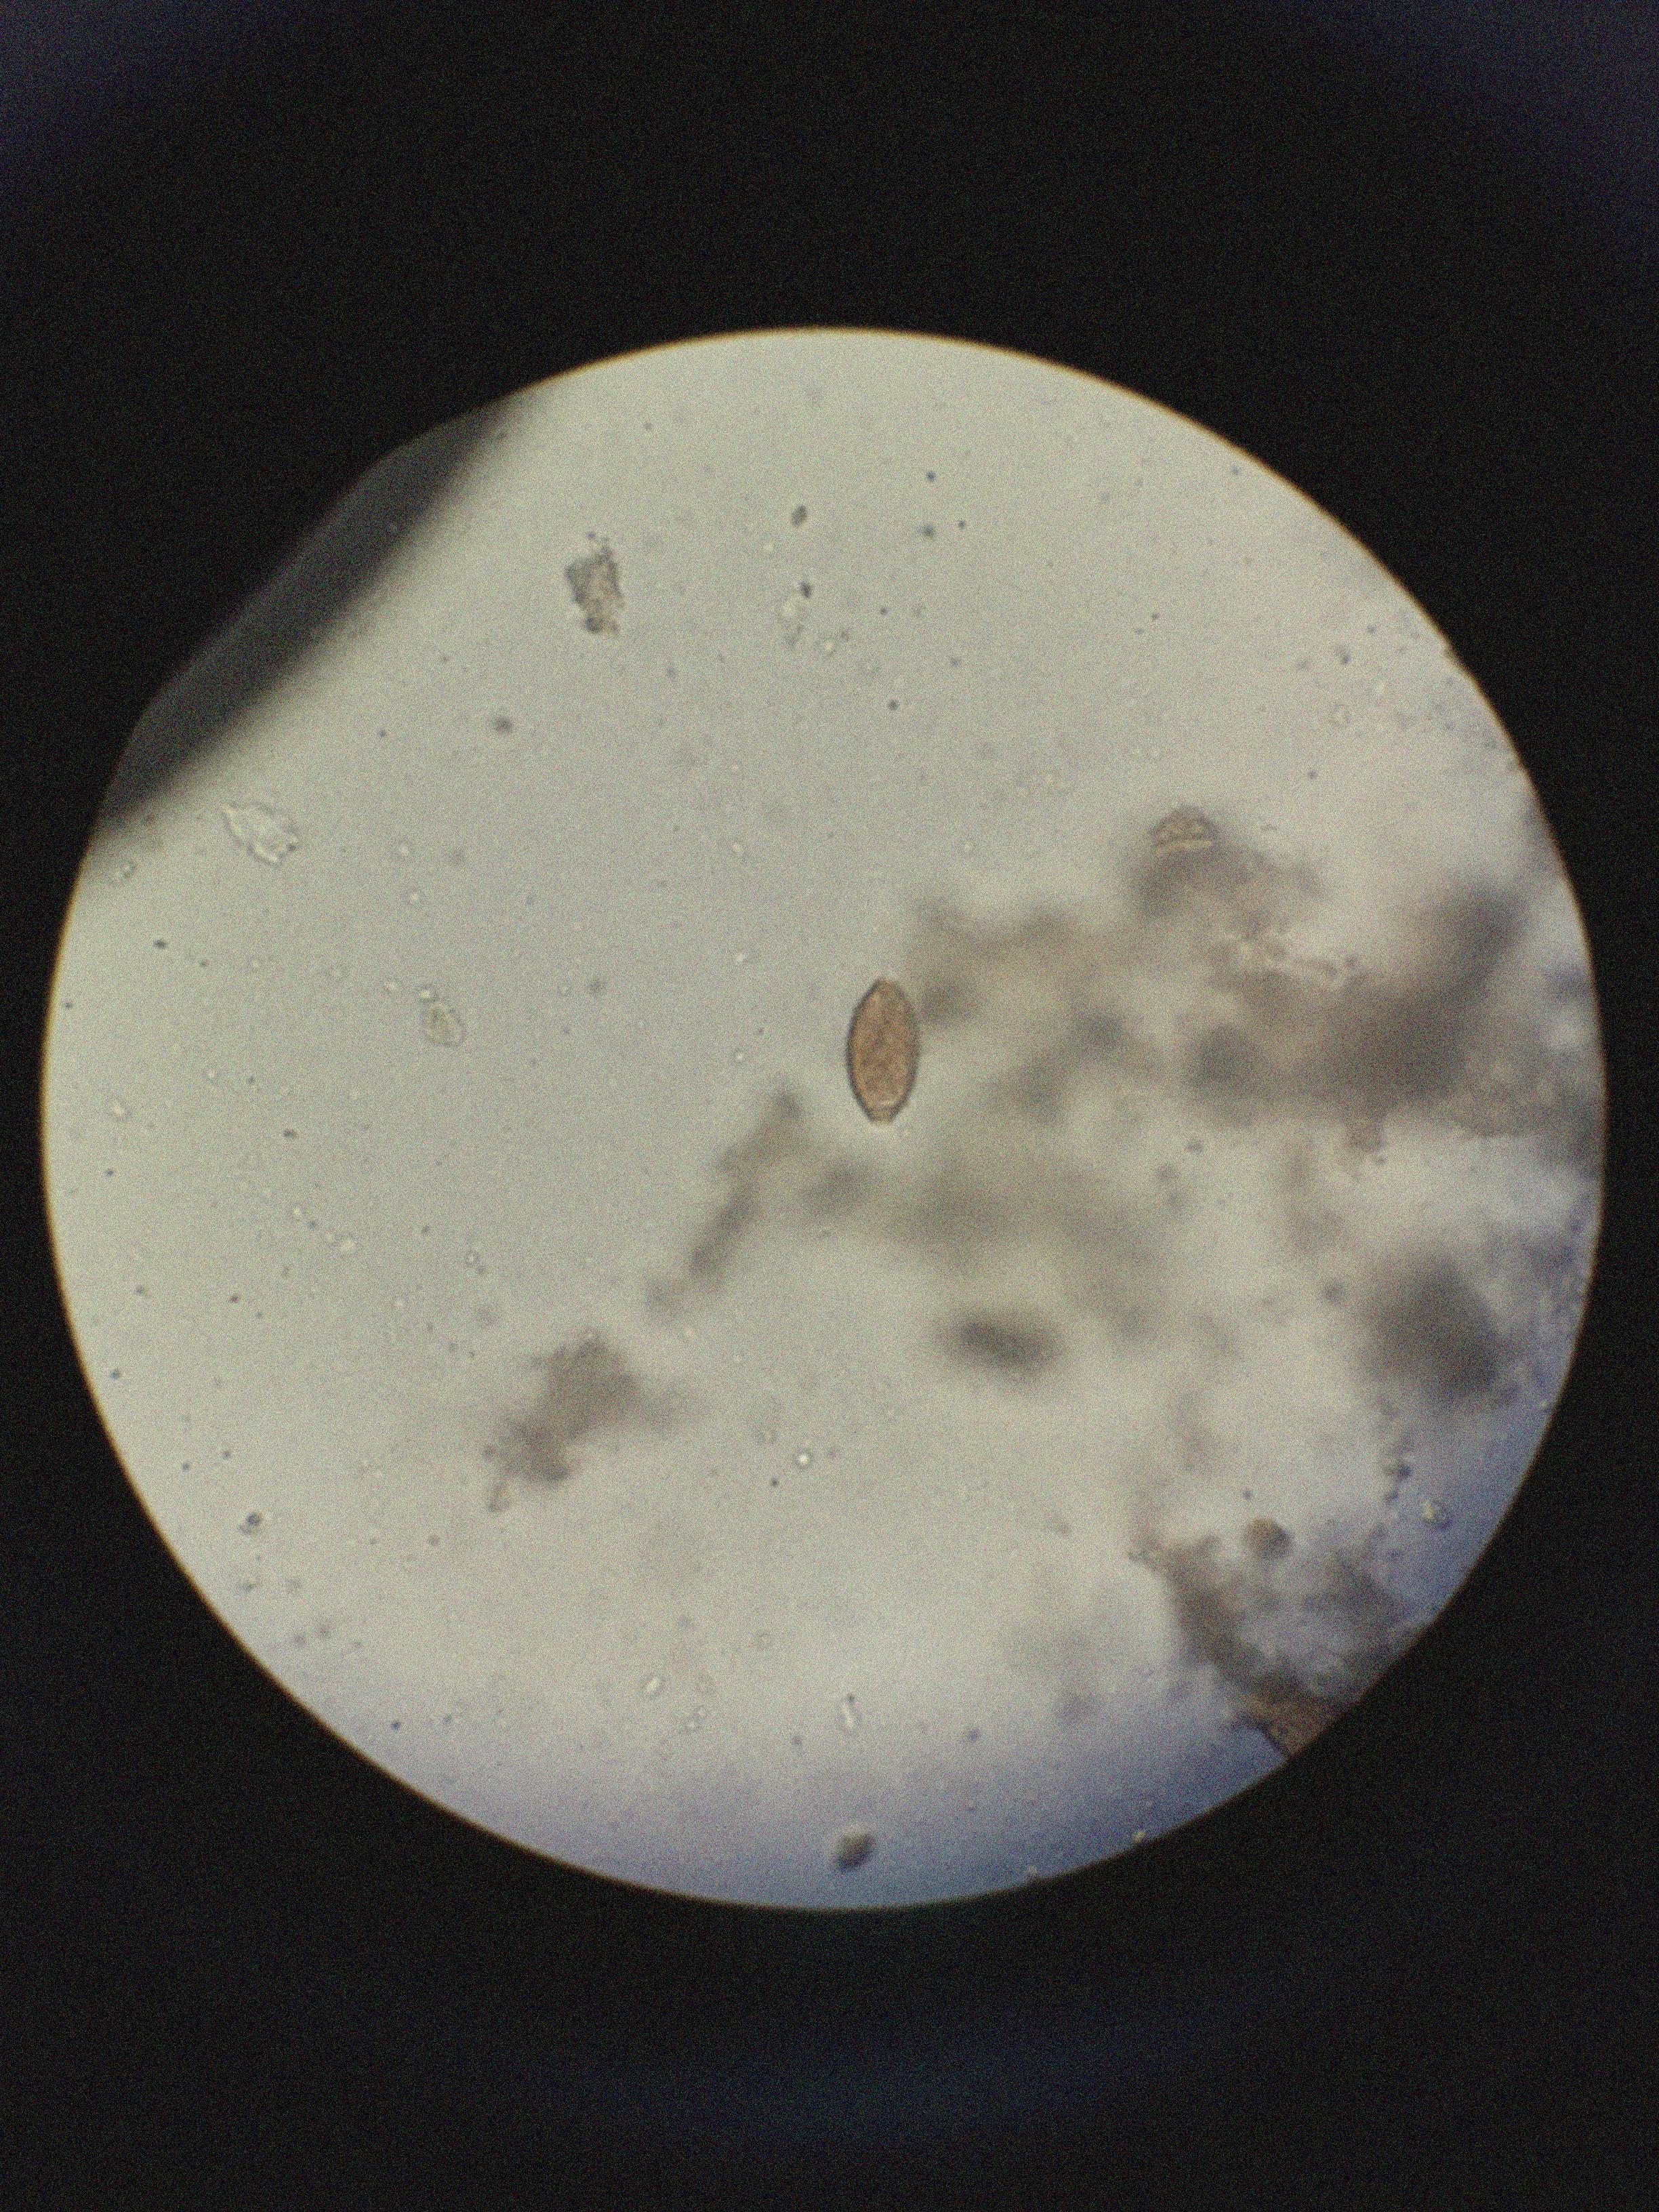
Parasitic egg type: Trichuris trichiura